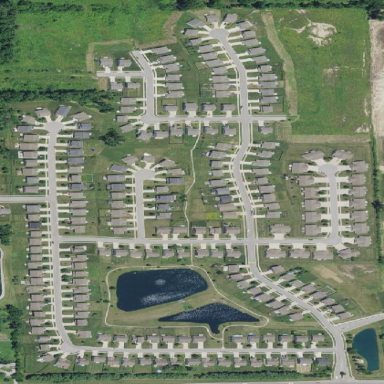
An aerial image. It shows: Located in suburban residential area.